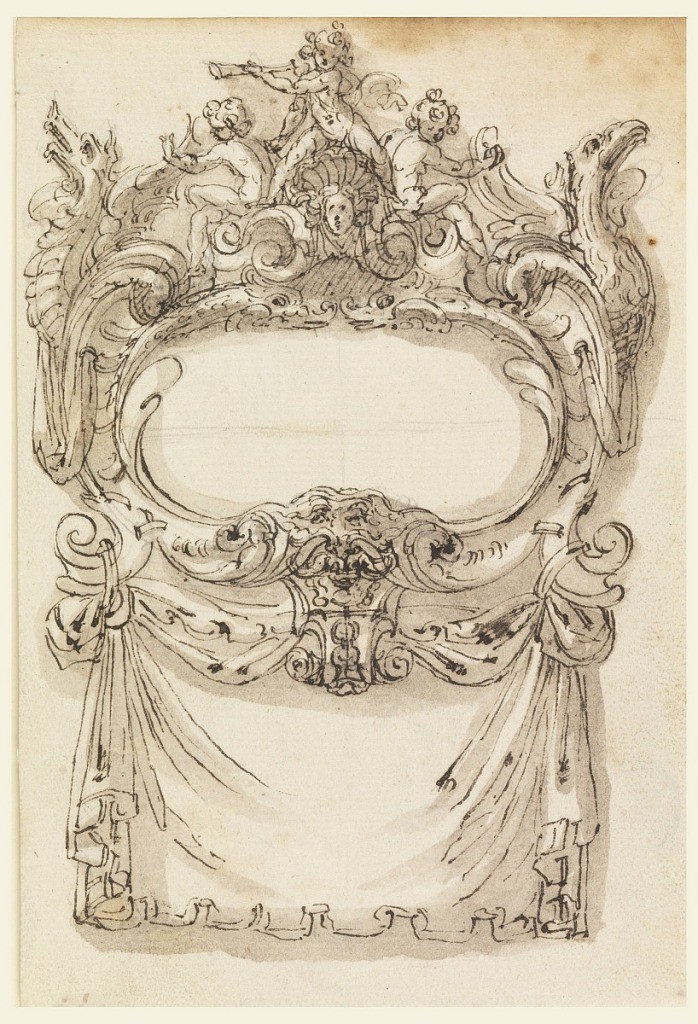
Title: Design of Escutcheon and Draped Tablet
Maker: Leonardo Scaglia, French, active Italy, 1640 – 1650
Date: mid-17th century
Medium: Pen and black ink, brush and gray wash, graphite on cream laid paper, lined
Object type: Drawing
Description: Escutcheon in the shape of an ellipse is ornamented at left and right with a serpent and possibly an eagle at right.  Suspended from it below is a tablet with swags at either end like drapery, ending in a scalloped edge.